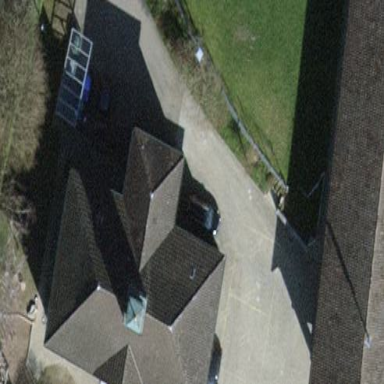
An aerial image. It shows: School building.